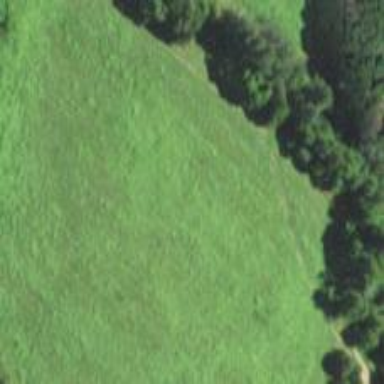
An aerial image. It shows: Beautiful meadow.